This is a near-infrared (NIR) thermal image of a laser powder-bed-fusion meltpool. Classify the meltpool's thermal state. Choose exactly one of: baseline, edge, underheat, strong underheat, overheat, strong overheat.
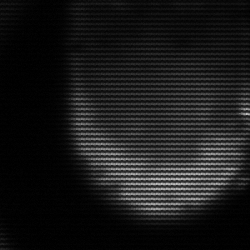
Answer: edge